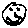
Label: smiley face